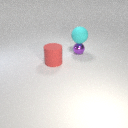
large cyan rubber sphere above small purple metal sphere